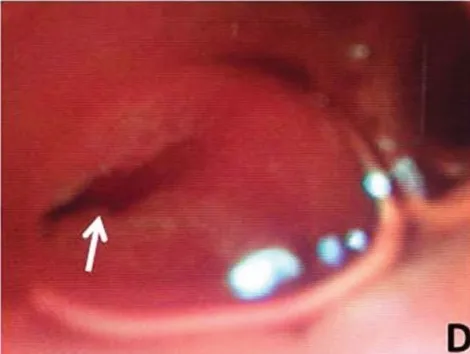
Closer view of choledochoduodenal fistula.
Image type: endoscopy (airway_endoscopy)